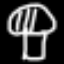
Label: mushroom